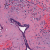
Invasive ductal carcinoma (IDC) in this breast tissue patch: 0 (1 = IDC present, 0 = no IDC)